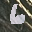
Label: 6